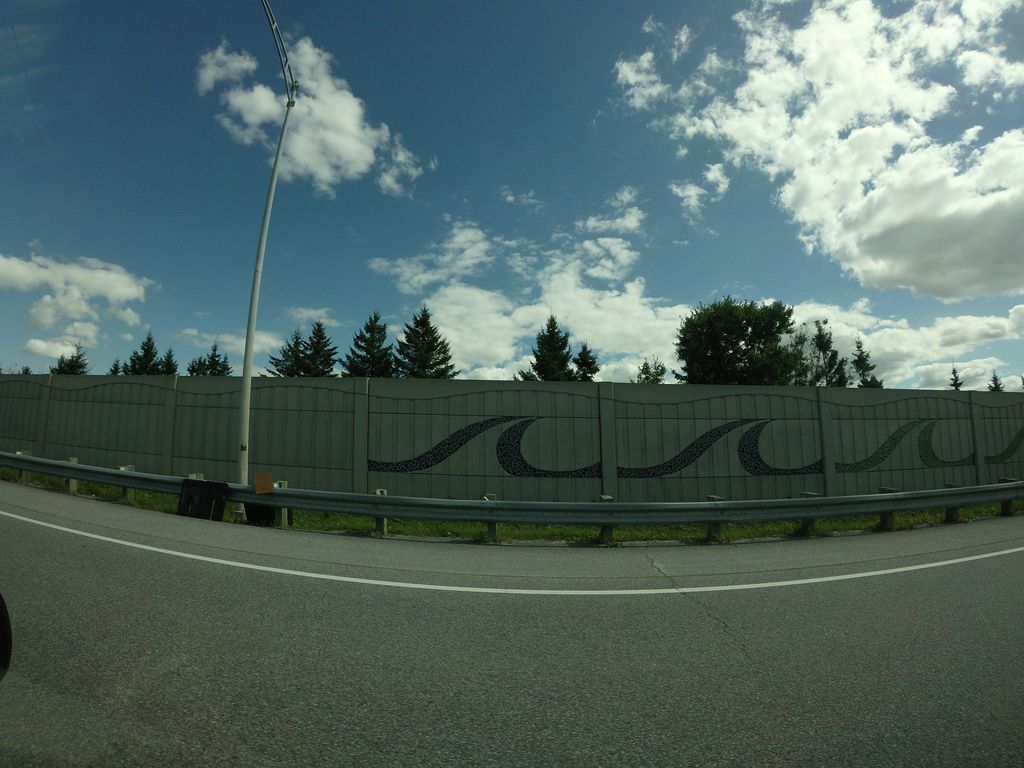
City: ottawa-gatineau